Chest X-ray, AP view. Patient: 34 years old, sex F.
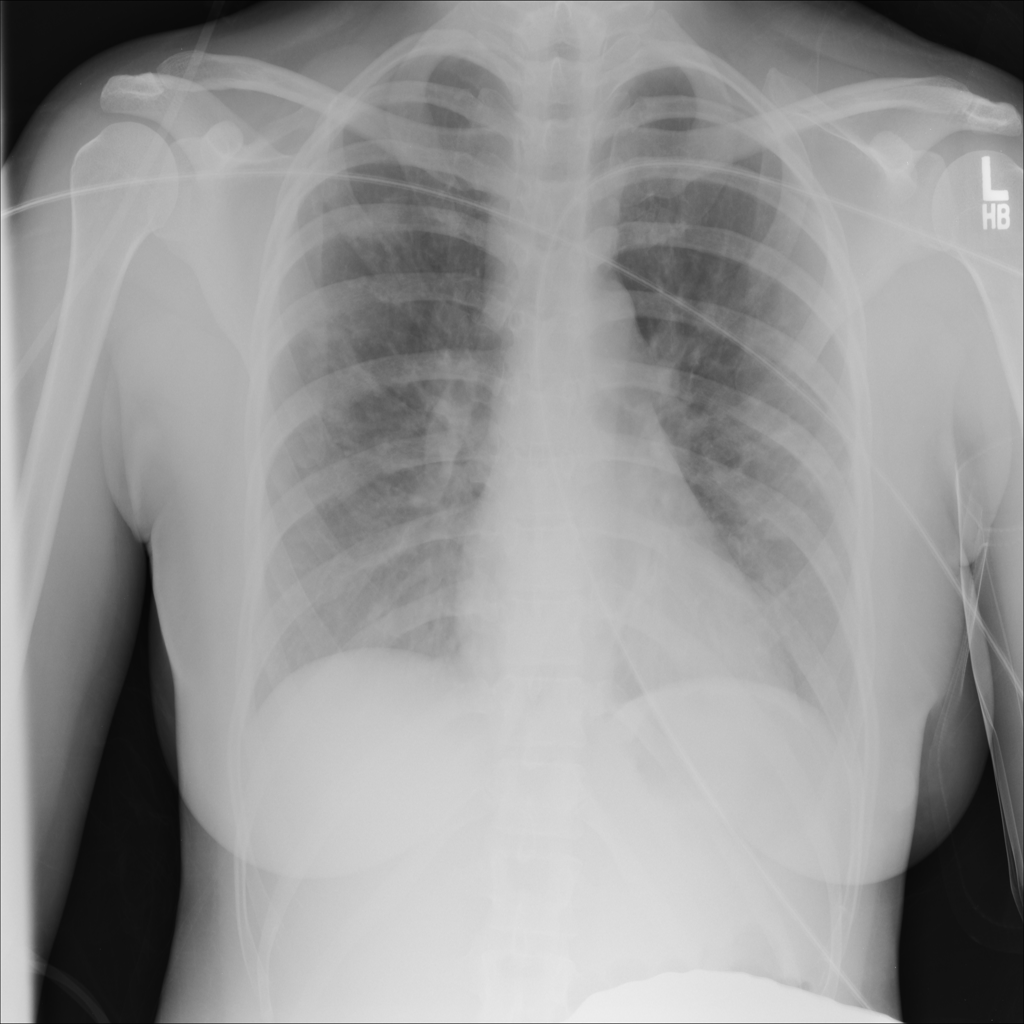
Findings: Nodule